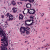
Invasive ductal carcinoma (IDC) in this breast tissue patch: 0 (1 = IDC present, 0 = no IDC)